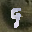
Label: 9